Question: I have just run the 'simpleMultiGPU' in a server with two 'K20m' GPUs installed. And then run the 'nvidia-smi' command to show the status of the GPUs. The result is as follows:

The problems are as follows:
1. the GPU Memory Usage seems to be not the same.
2. the Volatile GPU-Util of device 1 is 99%.
Any advice?
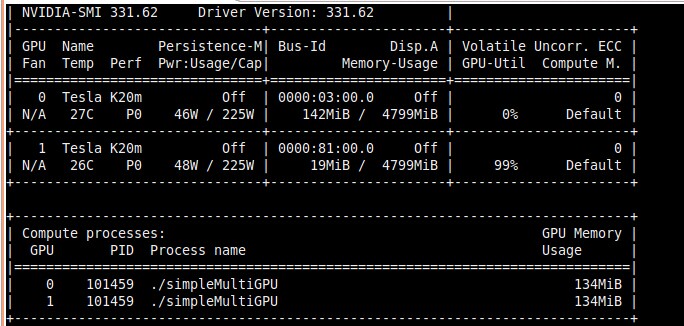
Answer: 1. There is no concept that says memory utilization must be the same when running apps on more than one GPU. Furthermore, memory utilization can vary at different points in the application, depending on the underlying activity (such as the point at which allocations are made) when the sampling of memory usage occurs.
2. The Volatile GPU usage of device 1 probably indicates that the application and/or nvidia-smi is causing activity on device 1.
It's not clear why you refer to these as problems. You are monitoring activity on the device.